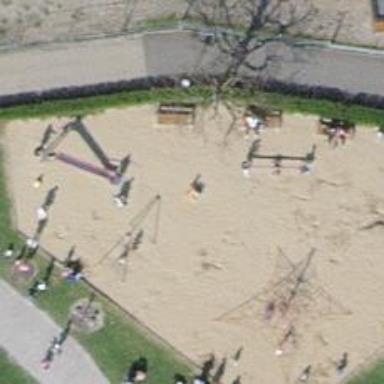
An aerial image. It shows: Springy playground.